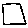
Label: square